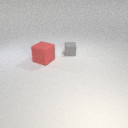
large red rubber cube to the left of small gray rubber cube